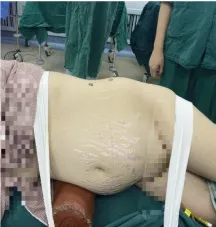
Clinical manifestations of CS with OAPS and severe PE during pregnancy. Surgical posture of patients undergoing laparoscopic adrenalectomy.
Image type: medical_photograph (skin_photograph)